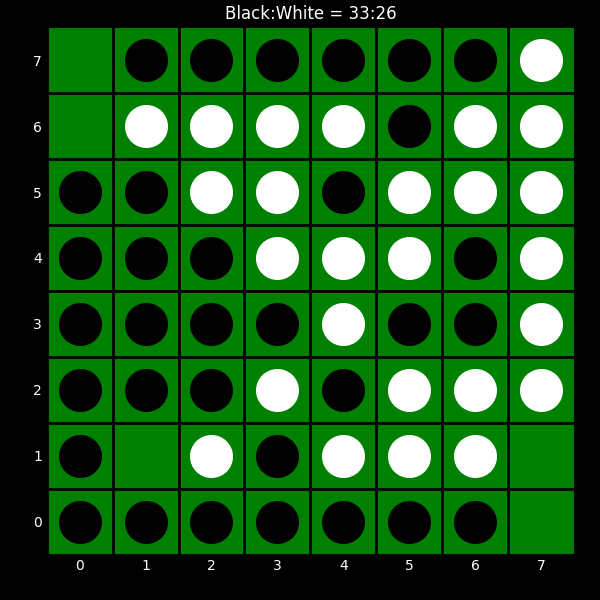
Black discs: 33
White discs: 26